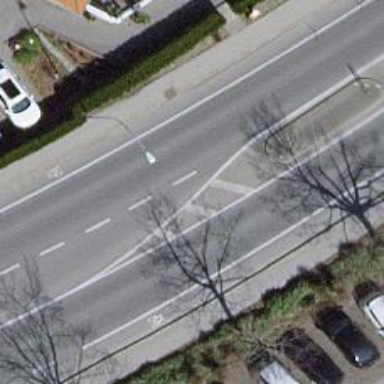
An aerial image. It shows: Primary highway with asphalt surface. It has exclusive cycle lane on both sides along with sidewalks.